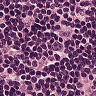
Metastatic tissue present: no